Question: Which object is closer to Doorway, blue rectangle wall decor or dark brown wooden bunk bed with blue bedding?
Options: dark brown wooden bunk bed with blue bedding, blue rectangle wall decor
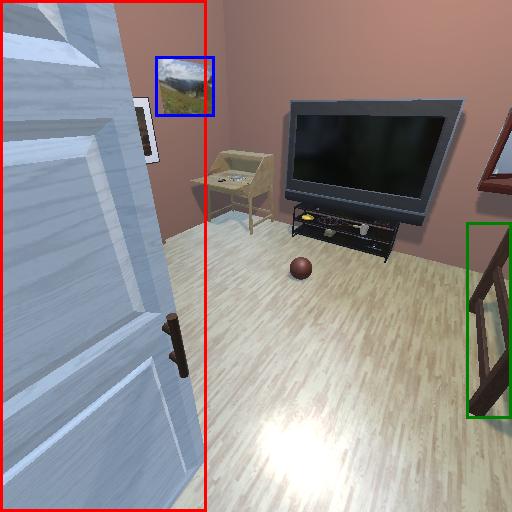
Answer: dark brown wooden bunk bed with blue bedding